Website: lowes
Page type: payment
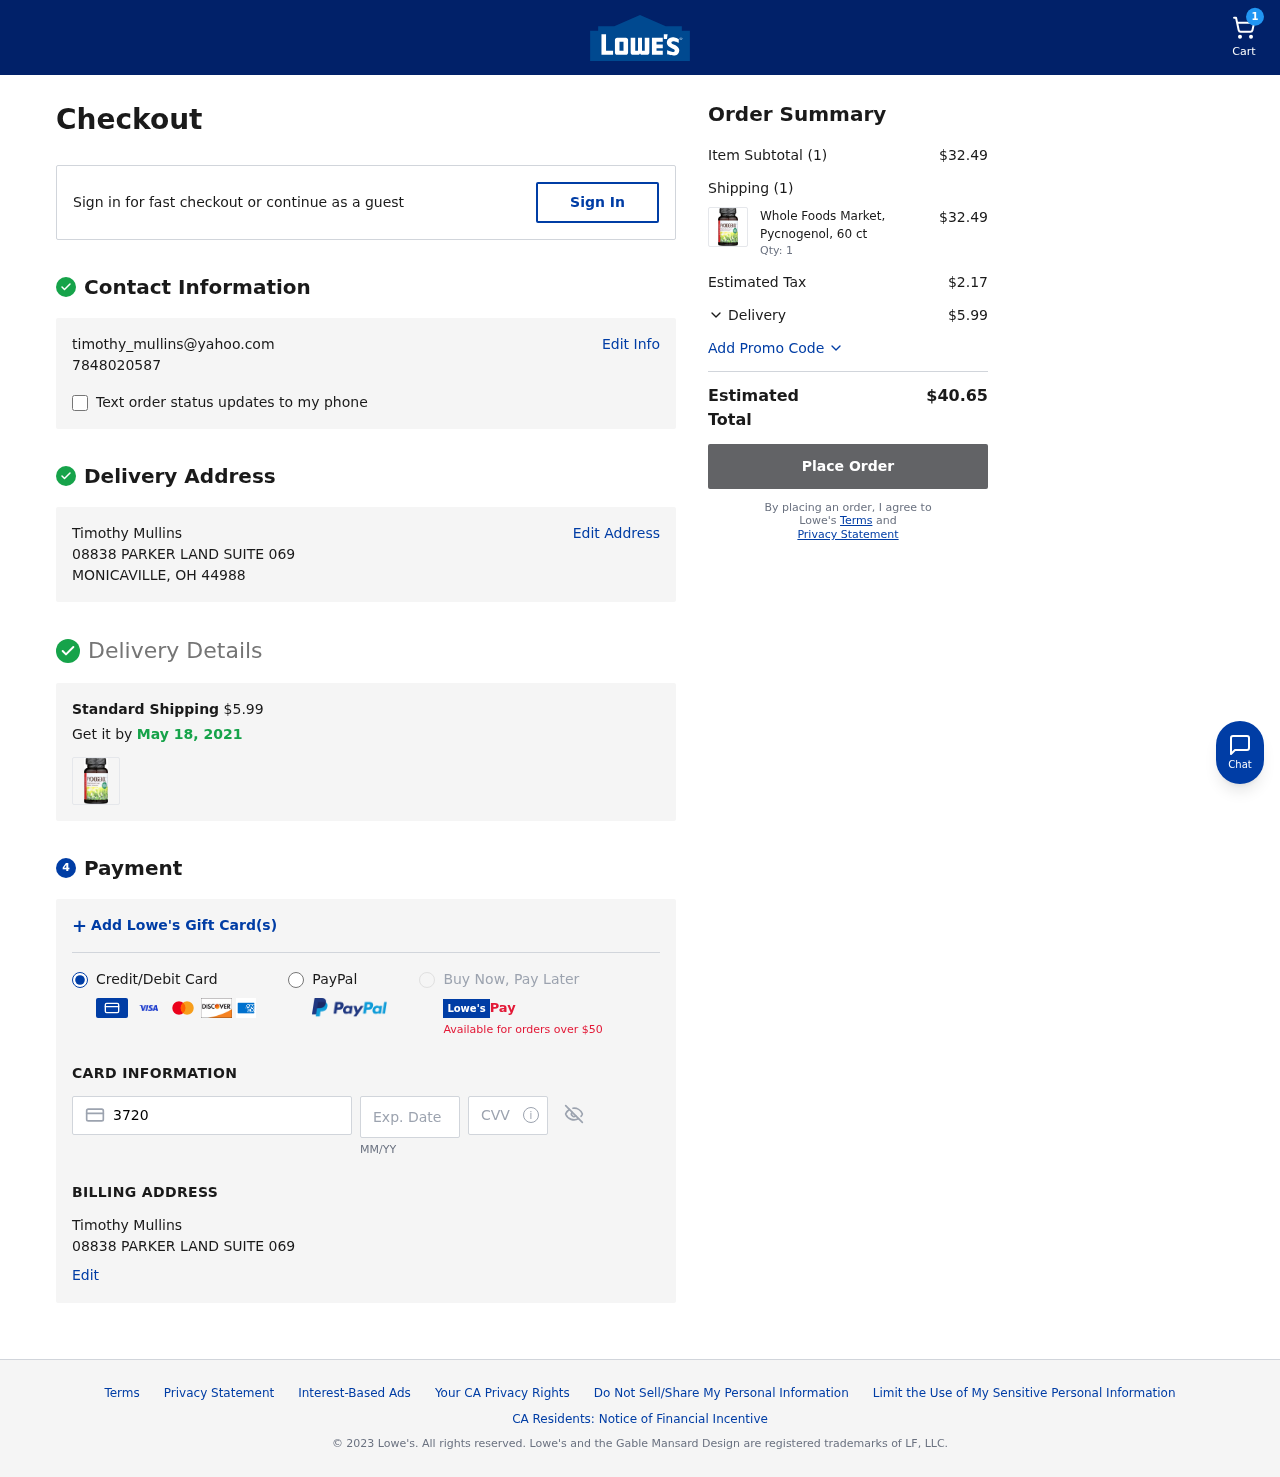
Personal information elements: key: PII_CARD_CVV
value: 2544
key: PII_CARD_EXPIRY
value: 10/27
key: PII_CARD_NUMBER
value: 3720 1387 1278 860
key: PII_EMAIL
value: timothy_mullins@yahoo.com
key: PII_FULLNAME
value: Timothy Mullins
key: PII_FULLNAME2
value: Timothy Mullins
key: PII_PHONE
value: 7848020587
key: PII_STREET
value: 08838 PARKER LAND SUITE 069
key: PII_STREET2
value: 08838 PARKER LAND SUITE 069
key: PII_CITY_STATE_ZIP
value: MONICAVILLE, OH 44988
Product elements: key: PRODUCT1_NAME
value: Whole Foods Market, Pycnogenol, 60 ct
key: PRODUCT1_PRICE
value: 32.49
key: PRODUCT1_QUANTITY
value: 1
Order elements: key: ORDER_NUM_ITEMS
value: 1
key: ORDER_SHIPPING_COST
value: $5.99
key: ORDER_DELIVERY_DATE
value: May 18, 2021
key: ORDER_SUBTOTAL
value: $32.49
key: ORDER_NUM_ITEMS2
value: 1
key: ORDER_TAX
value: $2.17
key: ORDER_SHIPPING_COST2
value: $5.99
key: ORDER_TOTAL
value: $40.65